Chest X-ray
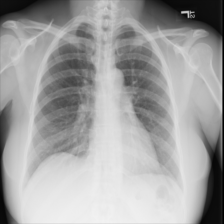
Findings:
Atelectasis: negative
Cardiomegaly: negative
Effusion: negative
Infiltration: negative
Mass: negative
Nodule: negative
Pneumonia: negative
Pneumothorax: negative
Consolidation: negative
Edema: negative
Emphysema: negative
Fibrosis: negative
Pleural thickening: negative
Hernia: negative